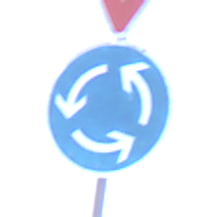
Verkehrszeichen: Kreisverkehr
Zusatzzeichen oben: VorfahrtGewaehren
Umgebung: Outdoor, Nature
Tageszeit: SunriseSunset
Wetter: PartlyCloudy
Licht: Natural
Jahreszeit: NotSpecified
Kontrast: HighContrast